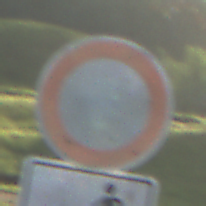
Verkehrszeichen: VerbotFahrzeugeAllerArt
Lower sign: HinweisDurchSinnbild1
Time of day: SunriseSunset
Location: Outdoor (Suburban)
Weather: PartlyCloudy
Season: NotSpecified
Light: Natural